Question: I am trying to make a glass plane by adjusting the translucency of the object with alpha values. Currently, it is a black plane as my alpha values have no effect on my objects. Please have a look at the image:

'glEnable(GL_BLEND);'
and
'glBlendFuncSeparate(GL_SRC_ALPHA, GL_ONE_MINUS_SRC_ALPHA, GL_ONE, GL_ZERO);'
> fragment shader:
'''
#version 330 core
// interpolated values from the vertex shaders
in vec3 vNormal;
in vec3 vPosition;
in vec2 vTexCoord;
// uniform input data
struct LightProperties
{
vec4 position;
vec4 ambient;
vec4 diffuse;
vec4 specular;
float shininess;
};
struct MaterialProperties
{
vec4 ambient;
vec4 diffuse;
vec4 specular;
};
uniform LightProperties uLightingProperties;
uniform MaterialProperties uMaterialProperties;
uniform vec3 uViewPoint;
uniform sampler2D uTextureSampler;
// uniform input data
uniform float uAlpha;
// output data
out vec4 fColor;
void main()
{
// calculate vectors for lighting
vec3 N = normalize(vNormal);
vec3 L;
// determine whether the light is a point light source or directional light
if(uLightingProperties.position.w == 0.0f)
L = normalize((uLightingProperties.position).xyz);
else
L = normalize((uLightingProperties.position).xyz - vPosition);
vec3 V = normalize(uViewPoint - vPosition);
vec3 R = reflect(-L, N);
vec3 colour = vec3(0.0f, 0.0f, 0.0f);
// calculate Phong lighting
vec4 ambient = uLightingProperties.ambient * uMaterialProperties.ambient;
vec4 diffuse = uLightingProperties.diffuse * uMaterialProperties.diffuse * max(dot(L, N), 0.0);
vec4 specular = vec4(0.0f, 0.0f, 0.0f, 1.0f);
if(dot(L, N) > 0.0f)
{
specular = uLightingProperties.specular * uMaterialProperties.specular
* pow(max(dot(V, R), 0.0), uLightingProperties.shininess);
}
// set output color
colour = (diffuse + specular + ambient).rgb;
colour *= texture(uTextureSampler, vTexCoord).rgb;
fColor = vec4(colour, uAlpha);
//fColor = texture(uTextureSampler, vTexCoord).rgb;
}
'''
This gives me an opaque black plane when what I want is a translucent black plane.
'''
static void init(GLFWwindow* window)
{
glColor4f(1.0f, 1.0f, 1.0f, 1.0f);
glEnable(GL_DEPTH_TEST);
glEnable(GL_BLEND);
//glBlendEquationSeparate(GL_FUNC_ADD, GL_FUNC_ADD);
//glBlendFuncSeparate(GL_SRC_ALPHA, GL_ONE_MINUS_SRC_ALPHA, GL_ONE, GL_ZERO);
// read image data
g_texImage[0] = readBitmapRGBImage("images/check.bmp", &imageWidth[0], &imageHeight[0]);
g_texImage[1] = readBitmapRGBImage("images/smile.bmp", &imageWidth[1], &imageHeight[1]);
g_texImage[2] = readBitmapRGBImage("images/Fieldstone.bmp", &imageWidth[2], &imageHeight[2]);
g_texImage[3] = readBitmapRGBImage("images/sunflower.bmp", &imageWidth[3], &imageHeight[3]);
g_texImage[4] = readBitmapRGBImage("images/painting.bmp", &imageWidth[4], &imageHeight[4]);
// create and compile GLSL program from the shader files
g_shaderProgramID[0] = loadShaders("vertex_shaderL.vert", "fragment_shaderL.frag");
g_shaderProgramID[1] = loadShaders("vertex_shaderT.vert", "fragment_shaderT.frag");
// find the locations of shader variables
GLuint positionIndex[2];
positionIndex[0] = glGetAttribLocation(g_shaderProgramID[0], "aPosition");
GLuint normalIndex = glGetAttribLocation(g_shaderProgramID[0], "aNormal");
GLuint texCoordIndex = glGetAttribLocation(g_shaderProgramID[0], "aTexCoord");
g_MVP_Index = glGetUniformLocation(g_shaderProgramID[0], "uModelViewProjectionMatrix");
g_M_Index = glGetUniformLocation(g_shaderProgramID[0], "uModelMatrix");
g_viewPointIndex = glGetUniformLocation(g_shaderProgramID[0], "uViewPoint");
g_alphaIndex = glGetUniformLocation(g_shaderProgramID[0], "uAlpha");
g_texSampler_Index[0] = glGetUniformLocation(g_shaderProgramID[0], "uTextureSampler");
g_lightPositionIndex = glGetUniformLocation(g_shaderProgramID[0], "uLightingProperties.position");
g_lightAmbientIndex = glGetUniformLocation(g_shaderProgramID[0], "uLightingProperties.ambient");
g_lightDiffuseIndex = glGetUniformLocation(g_shaderProgramID[0], "uLightingProperties.diffuse");
g_lightSpecularIndex = glGetUniformLocation(g_shaderProgramID[0], "uLightingProperties.specular");
g_lightShininessIndex = glGetUniformLocation(g_shaderProgramID[0], "uLightingProperties.shininess");
g_materialAmbientIndex = glGetUniformLocation(g_shaderProgramID[0], "uMaterialProperties.ambient");
g_materialDiffuseIndex = glGetUniformLocation(g_shaderProgramID[0], "uMaterialProperties.diffuse");
g_materialSpecularIndex = glGetUniformLocation(g_shaderProgramID[0], "uMaterialProperties.specular");
positionIndex[1] = glGetAttribLocation(g_shaderProgramID[1], "aPosition");
g_texSampler_Index[1] = glGetUniformLocation(g_shaderProgramID[1], "uTextureSampler");
g_renderDepth_Index = glGetUniformLocation(g_shaderProgramID[1], "uRenderDepth");
// initialise model matrices
g_mm_floor = translate(vec3(0.2f, -4.0f, 0.0f));
g_mm_cube = translate(vec3(0.0f, -4.0f, 0.0f)) * scale(vec3(2.0f, 2.0f, 2.0f));
for (int i = 0; i < 4; i++)
{
g_mm_wall[i] = mat4(1.0f);
}
g_mm_painting[0] = mat4(1.0f);
g_mm_painting[1] = mat4(1.0f);
g_mm_glass = mat4(1.0f);
g_mm_torus = mat4(1.0f);
int width, height;
glfwGetFramebufferSize(window, &width, &height);
float aspectRatio = static_cast<float>(width) / height;
// camera
g_camera.setViewMatrix(vec3(0, 1, 10), vec3(0, 0, -10), vec3(0, 1, 0));
g_camera.setProjectionMatrix(perspective(45.0f, aspectRatio, 0.1f, 100.0f));
// initialise light and material properties
g_lightProperties.position = vec4(7.0f, 5.0f, 0.0f, 1.0f);
g_lightProperties.ambient = vec4(1.0f, 1.0f, 1.0f, 1.0f);
g_lightProperties.diffuse = vec4(1.0f, 1.0f, 1.0f, 1.0f);
g_lightProperties.specular = vec4(1.0f, 1.0f, 1.0f, 1.0f);
g_lightProperties.shininess = 10.0f;
g_materialProperties[0].ambient = vec4(0.3f, 0.3f, 0.3f, 1.0f);
g_materialProperties[0].diffuse = vec4(0.8f, 0.8f, 0.4f, 1.0f);
g_materialProperties[0].specular = vec4(0.8f, 0.8f, 0.4f, 1.0f);
g_materialProperties[1].ambient = vec4(0.3f, 0.3f, 0.3f, 1.0f);
g_materialProperties[1].diffuse = vec4(0.2f, 0.7f, 1.0f, 1.0f);
g_materialProperties[1].specular = vec4(0.2f, 0.7f, 1.0f, 1.0f);
g_materialProperties[2].ambient = vec4(0.3f, 0.3f, 0.3f, 1.0f);
g_materialProperties[2].diffuse = vec4(0.2f, 0.7f, 0.2f, 1.0f);
g_materialProperties[2].specular = vec4(0.2f, 0.7f, 0.2f, 1.0f);
// generate identifier for texture object and set texture properties
// checkered floor
glGenTextures(10, g_textureID);
glBindTexture(GL_TEXTURE_2D, g_textureID[0]);
glTexImage2D(GL_TEXTURE_2D, 0, GL_RGB, imageWidth[0], imageHeight[0], 0, GL_BGR, GL_UNSIGNED_BYTE, g_texImage[0]);
glGenerateMipmap(GL_TEXTURE_2D);
glTexParameteri(GL_TEXTURE_2D, GL_TEXTURE_MAG_FILTER, GL_NEAREST);
glTexParameteri(GL_TEXTURE_2D, GL_TEXTURE_MIN_FILTER, GL_NEAREST);
glTexParameteri(GL_TEXTURE_2D, GL_TEXTURE_WRAP_S, GL_REPEAT);
glTexParameteri(GL_TEXTURE_2D, GL_TEXTURE_WRAP_T, GL_REPEAT);
// smiley face
glBindTexture(GL_TEXTURE_2D, g_textureID[1]);
glTexImage2D(GL_TEXTURE_2D, 0, GL_RGB, imageWidth[1], imageHeight[1], 0, GL_BGR, GL_UNSIGNED_BYTE, g_texImage[1]);
glGenerateMipmap(GL_TEXTURE_2D);
glTexParameteri(GL_TEXTURE_2D, GL_TEXTURE_MAG_FILTER, GL_NEAREST);
glTexParameteri(GL_TEXTURE_2D, GL_TEXTURE_MIN_FILTER, GL_NEAREST);
glTexParameteri(GL_TEXTURE_2D, GL_TEXTURE_WRAP_S, GL_REPEAT);
glTexParameteri(GL_TEXTURE_2D, GL_TEXTURE_WRAP_T, GL_REPEAT);
// fieldstone wallpaper
glBindTexture(GL_TEXTURE_2D, g_textureID[2]);
glTexImage2D(GL_TEXTURE_2D, 0, GL_RGB, imageWidth[2], imageHeight[2], 0, GL_BGR, GL_UNSIGNED_BYTE, g_texImage[2]);
glGenerateMipmap(GL_TEXTURE_2D);
glTexParameteri(GL_TEXTURE_2D, GL_TEXTURE_MAG_FILTER, GL_NEAREST);
glTexParameteri(GL_TEXTURE_2D, GL_TEXTURE_MIN_FILTER, GL_NEAREST);
glTexParameteri(GL_TEXTURE_2D, GL_TEXTURE_WRAP_S, GL_REPEAT);
glTexParameteri(GL_TEXTURE_2D, GL_TEXTURE_WRAP_T, GL_REPEAT);
// sunflower painting
glBindTexture(GL_TEXTURE_2D, g_textureID[3]);
glTexImage2D(GL_TEXTURE_2D, 0, GL_RGB, imageWidth[3], imageHeight[3], 0, GL_BGR, GL_UNSIGNED_BYTE, g_texImage[3]);
glGenerateMipmap(GL_TEXTURE_2D);
glTexParameteri(GL_TEXTURE_2D, GL_TEXTURE_MAG_FILTER, GL_NEAREST);
glTexParameteri(GL_TEXTURE_2D, GL_TEXTURE_MIN_FILTER, GL_NEAREST);
glTexParameteri(GL_TEXTURE_2D, GL_TEXTURE_WRAP_S, GL_REPEAT);
glTexParameteri(GL_TEXTURE_2D, GL_TEXTURE_WRAP_T, GL_REPEAT);
// other painting
glBindTexture(GL_TEXTURE_2D, g_textureID[4]);
glTexImage2D(GL_TEXTURE_2D, 0, GL_RGB, imageWidth[4], imageHeight[4], 0, GL_BGR, GL_UNSIGNED_BYTE, g_texImage[4]);
glGenerateMipmap(GL_TEXTURE_2D);
glTexParameteri(GL_TEXTURE_2D, GL_TEXTURE_MAG_FILTER, GL_NEAREST);
glTexParameteri(GL_TEXTURE_2D, GL_TEXTURE_MIN_FILTER, GL_NEAREST);
glTexParameteri(GL_TEXTURE_2D, GL_TEXTURE_WRAP_S, GL_REPEAT);
glTexParameteri(GL_TEXTURE_2D, GL_TEXTURE_WRAP_T, GL_REPEAT);
// textures to be rendered to (i.e. render-to-texture)
glBindTexture(GL_TEXTURE_2D, g_textureID[6]);
glTexImage2D(GL_TEXTURE_2D, 0, GL_RGB, g_windowWidth, g_windowHeight, 0, GL_RGB, GL_UNSIGNED_BYTE, 0);
glTexParameteri(GL_TEXTURE_2D, GL_TEXTURE_MAG_FILTER, GL_NEAREST);
glTexParameteri(GL_TEXTURE_2D, GL_TEXTURE_MIN_FILTER, GL_NEAREST);
glTexParameteri(GL_TEXTURE_2D, GL_TEXTURE_WRAP_S, GL_CLAMP_TO_EDGE);
glTexParameteri(GL_TEXTURE_2D, GL_TEXTURE_WRAP_T, GL_CLAMP_TO_EDGE);
glBindTexture(GL_TEXTURE_2D, g_textureID[7]);
glTexImage2D(GL_TEXTURE_2D, 0, GL_DEPTH_COMPONENT16, g_windowWidth, g_windowHeight, 0, GL_DEPTH_COMPONENT, GL_FLOAT, 0);
glTexParameteri(GL_TEXTURE_2D, GL_TEXTURE_MAG_FILTER, GL_NEAREST);
glTexParameteri(GL_TEXTURE_2D, GL_TEXTURE_MIN_FILTER, GL_NEAREST);
glTexParameteri(GL_TEXTURE_2D, GL_TEXTURE_WRAP_S, GL_CLAMP_TO_EDGE);
glTexParameteri(GL_TEXTURE_2D, GL_TEXTURE_WRAP_T, GL_CLAMP_TO_EDGE);
// set up framebuffer object
glGenFramebuffers(1, &g_FBO);
glBindFramebuffer(GL_FRAMEBUFFER, g_FBO);
GLuint depthRenderBufferID;
glGenRenderbuffers(1, &depthRenderBufferID);
glBindRenderbuffer(GL_RENDERBUFFER, depthRenderBufferID);
glRenderbufferStorage(GL_RENDERBUFFER, GL_DEPTH_COMPONENT, g_windowWidth, g_windowHeight);
glFramebufferRenderbuffer(GL_FRAMEBUFFER, GL_DEPTH_ATTACHMENT, GL_RENDERBUFFER, depthRenderBufferID);
// associate respective textures with framebuffer attachments
glFramebufferTexture(GL_FRAMEBUFFER, GL_COLOR_ATTACHMENT0, g_textureID[6], 0);
glFramebufferTexture(GL_FRAMEBUFFER, GL_DEPTH_ATTACHMENT, g_textureID[7], 0);
// number of draw buffers
GLenum drawBuffers[1] = { GL_COLOR_ATTACHMENT0 };
glDrawBuffers(1, drawBuffers);
if (glCheckFramebufferStatus(GL_FRAMEBUFFER) != GL_FRAMEBUFFER_COMPLETE)
exit(EXIT_FAILURE);
// generate identifier for VBOs and copy data to GPU
glGenBuffers(10, g_VBO);
glGenVertexArrays(10, g_VAO);
glBindBuffer(GL_ARRAY_BUFFER, g_VBO[0]);
glBufferData(GL_ARRAY_BUFFER, sizeof(g_vertices), g_vertices, GL_STATIC_DRAW);
glBindVertexArray(g_VAO[0]);
glBindBuffer(GL_ARRAY_BUFFER, g_VBO[0]);
glVertexAttribPointer(positionIndex[0], 3, GL_FLOAT, GL_FALSE, sizeof(Vertex), reinterpret_cast<void*>(offsetof(Vertex, position)));
glVertexAttribPointer(normalIndex, 3, GL_FLOAT, GL_FALSE, sizeof(Vertex), reinterpret_cast<void*>(offsetof(Vertex, normal)));
glVertexAttribPointer(texCoordIndex, 2, GL_FLOAT, GL_FALSE, sizeof(Vertex), reinterpret_cast<void*>(offsetof(Vertex, texCoord)));
glEnableVertexAttribArray(positionIndex[0]);
glEnableVertexAttribArray(normalIndex);
glEnableVertexAttribArray(texCoordIndex);
// to display the render-to-texture's texture on a screen space quad
glBindBuffer(GL_ARRAY_BUFFER, g_VBO[1]);
glBufferData(GL_ARRAY_BUFFER, sizeof(g_screenspaceQuad), g_screenspaceQuad, GL_STATIC_DRAW);
glBindVertexArray(g_VAO[1]);
glBindBuffer(GL_ARRAY_BUFFER, g_VBO[1]);
glVertexAttribPointer(positionIndex[1], 3, GL_FLOAT, GL_FALSE, 0, 0);
glEnableVertexAttribArray(positionIndex[1]);
// torus mesh
load_mesh("models/torus.obj", 0);
glBindBuffer(GL_ARRAY_BUFFER, g_VBO[2]);
glBufferData(GL_ARRAY_BUFFER, sizeof(Vertex)*g_numberOfVertices[0], g_pMeshVertices[0], GL_STATIC_DRAW);
glBindBuffer(GL_ELEMENT_ARRAY_BUFFER, g_VBO[3]);
glBufferData(GL_ELEMENT_ARRAY_BUFFER, sizeof(GLint) * 3 * g_numberOfFaces[0], g_pMeshIndices[0], GL_STATIC_DRAW);
glBindVertexArray(g_VAO[2]);
glBindBuffer(GL_ARRAY_BUFFER, g_VBO[2]);
glBindBuffer(GL_ELEMENT_ARRAY_BUFFER, g_VBO[3]);
glVertexAttribPointer(positionIndex[0], 3, GL_FLOAT, GL_FALSE, sizeof(Vertex), reinterpret_cast<void*>(offsetof(Vertex, position)));
glVertexAttribPointer(normalIndex, 3, GL_FLOAT, GL_FALSE, sizeof(Vertex), reinterpret_cast<void*>(offsetof(Vertex, normal)));
glEnableVertexAttribArray(positionIndex[0]);
glEnableVertexAttribArray(normalIndex);
}
static void render_scene()
{
// draw to frame buffer object
glBindFramebuffer(GL_FRAMEBUFFER, g_FBO);
glClear(GL_COLOR_BUFFER_BIT | GL_DEPTH_BUFFER_BIT);
glUseProgram(g_shaderProgramID[0]);
glBindVertexArray(g_VAO[0]);
// set lighting properties
glUniform4fv(g_lightPositionIndex, 1, &g_lightProperties.position[0]);
glUniform4fv(g_lightAmbientIndex, 1, &g_lightProperties.ambient[0]);
glUniform4fv(g_lightDiffuseIndex, 1, &g_lightProperties.diffuse[0]);
glUniform4fv(g_lightSpecularIndex, 1, &g_lightProperties.specular[0]);
glUniform1fv(g_lightShininessIndex, 1, &g_lightProperties.shininess);
// set uniform shader variables
mat4 MVP = g_camera.getProjectionMatrix() * g_camera.getViewMatrix() * g_mm_glass;
glUniformMatrix4fv(g_MVP_Index, 1, GL_FALSE, &MVP[0][0]);
glUniformMatrix4fv(g_M_Index, 1, GL_FALSE, &g_mm_glass[0][0]);
glUniform1f(g_alphaIndex, 0.5);
// set material properties
glUniform4fv(g_materialAmbientIndex, 1, &g_materialProperties[0].ambient[0]);
glUniform4fv(g_materialDiffuseIndex, 1, &g_materialProperties[0].diffuse[0]);
glUniform4fv(g_materialSpecularIndex, 1, &g_materialProperties[0].specular[0]);
// draw glass
glDrawArrays(GL_TRIANGLES, 0, 6);
// set uniform shader variables
MVP = g_camera.getProjectionMatrix() * g_camera.getViewMatrix() * g_mm_cube;
glUniformMatrix4fv(g_MVP_Index, 1, GL_FALSE, &MVP[0][0]);
glUniformMatrix4fv(g_M_Index, 1, GL_FALSE, &g_mm_cube[0][0]);
glUniform1f(g_alphaIndex, 1.0);
glUniform4fv(g_materialAmbientIndex, 1, &g_materialProperties[2].ambient[0]);
glUniform4fv(g_materialDiffuseIndex, 1, &g_materialProperties[2].diffuse[0]);
glUniform4fv(g_materialSpecularIndex, 1, &g_materialProperties[2].specular[0]);
// draw cube
glBindTexture(GL_TEXTURE_2D, g_textureID[1]);
glDrawArrays(GL_TRIANGLES, 6, 36);
// set uniform shader variables
MVP = g_camera.getProjectionMatrix() * g_camera.getViewMatrix() * g_mm_floor;
glUniformMatrix4fv(g_MVP_Index, 1, GL_FALSE, &MVP[0][0]);
glUniformMatrix4fv(g_M_Index, 1, GL_FALSE, &g_mm_floor[0][0]);
glUniform1f(g_alphaIndex, 1.0);
// set material properties
glUniform4fv(g_materialAmbientIndex, 1, &g_materialProperties[0].ambient[0]);
glUniform4fv(g_materialDiffuseIndex, 1, &g_materialProperties[0].diffuse[0]);
glUniform4fv(g_materialSpecularIndex, 1, &g_materialProperties[0].specular[0]);
// draw floor
glBindTexture(GL_TEXTURE_2D, g_textureID[0]);
glDrawArrays(GL_TRIANGLES, 0, 6);
for (int i = 0; i < 3; i++)
{
// set uniform shader variables
MVP = g_camera.getProjectionMatrix() * g_camera.getViewMatrix() * g_mm_wall[i];
glUniformMatrix4fv(g_MVP_Index, 1, GL_FALSE, &MVP[0][0]);
glUniformMatrix4fv(g_M_Index, 1, GL_FALSE, &g_mm_wall[i][0][0]);
glUniform1f(g_alphaIndex, 1.0);
// set material properties
glUniform4fv(g_materialAmbientIndex, 1, &g_materialProperties[1].ambient[0]);
glUniform4fv(g_materialDiffuseIndex, 1, &g_materialProperties[1].diffuse[0]);
glUniform4fv(g_materialSpecularIndex, 1, &g_materialProperties[1].specular[0]);
// draw walls
glBindTexture(GL_TEXTURE_2D, g_textureID[2]);
glDrawArrays(GL_TRIANGLES, 0, 6);
}
// set uniform shader variables
MVP = g_camera.getProjectionMatrix() * g_camera.getViewMatrix() * g_mm_painting[0];
glUniformMatrix4fv(g_MVP_Index, 1, GL_FALSE, &MVP[0][0]);
glUniformMatrix4fv(g_M_Index, 1, GL_FALSE, &g_mm_painting[0][0][0]);
glUniform1f(g_alphaIndex, 1.0);
// set material properties
glUniform4fv(g_materialAmbientIndex, 1, &g_materialProperties[2].ambient[0]);
glUniform4fv(g_materialDiffuseIndex, 1, &g_materialProperties[2].diffuse[0]);
glUniform4fv(g_materialSpecularIndex, 1, &g_materialProperties[2].specular[0]);
// draw apples painting
glBindTexture(GL_TEXTURE_2D, g_textureID[3]);
glDrawArrays(GL_TRIANGLES, 0, 6);
// set uniform shader variables
MVP = g_camera.getProjectionMatrix() * g_camera.getViewMatrix() * g_mm_painting[1];
glUniformMatrix4fv(g_MVP_Index, 1, GL_FALSE, &MVP[0][0]);
glUniformMatrix4fv(g_M_Index, 1, GL_FALSE, &g_mm_painting[1][0][0]);
glUniform1f(g_alphaIndex, 1.0);
// set material properties
glUniform4fv(g_materialAmbientIndex, 1, &g_materialProperties[2].ambient[0]);
glUniform4fv(g_materialDiffuseIndex, 1, &g_materialProperties[2].diffuse[0]);
glUniform4fv(g_materialSpecularIndex, 1, &g_materialProperties[2].specular[0]);
// draw other painting
if (newpainting == false)
glBindTexture(GL_TEXTURE_2D, g_textureID[4]);
else
glBindTexture(GL_TEXTURE_2D, g_textureID[5]);
glDrawArrays(GL_TRIANGLES, 0, 6);
// set uniform shader variables
glBindVertexArray(g_VAO[2]);
MVP = g_camera.getProjectionMatrix() * g_camera.getViewMatrix() * g_mm_torus;
glUniformMatrix4fv(g_MVP_Index, 1, GL_FALSE, &MVP[0][0]);
glUniformMatrix4fv(g_M_Index, 1, GL_FALSE, &g_mm_torus[0][0]);
glUniform1f(g_alphaIndex, 1.0);
// set material properties
glUniform4fv(g_materialAmbientIndex, 1, &g_materialProperties[0].ambient[0]);
glUniform4fv(g_materialDiffuseIndex, 1, &g_materialProperties[0].diffuse[0]);
glUniform4fv(g_materialSpecularIndex, 1, &g_materialProperties[0].specular[0]);
// draw torus
glDrawElements(GL_TRIANGLES, g_numberOfFaces[0] * 3, GL_UNSIGNED_INT, 0);
// draw to normal display
glBindFramebuffer(GL_FRAMEBUFFER, 0);
glClear(GL_COLOR_BUFFER_BIT | GL_DEPTH_BUFFER_BIT);
glUseProgram(g_shaderProgramID[1]);
glBindVertexArray(g_VAO[1]);
glUniform1i(g_texSampler_Index[1], 0);
// draw screenspace quad
glActiveTexture(GL_TEXTURE0);
if (g_bRenderDepth)
{
glUniform1i(g_renderDepth_Index, 1);
glBindTexture(GL_TEXTURE_2D, g_textureID[7]);
}
else
{
glUniform1i(g_renderDepth_Index, 0);
glBindTexture(GL_TEXTURE_2D, g_textureID[6]);
}
glDrawArrays(GL_TRIANGLES, 0, 6);
glFlush();
}
'''
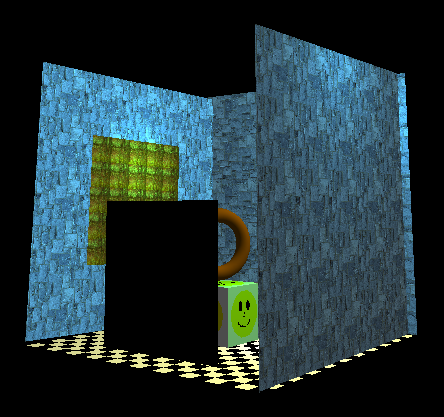
Answer: When rendering transparent objects, it is important to render everything in the correct order. That is:
1. Render all opaque objects
2. Render all transparent objects (if there are multiple, then you'll have to sort them back to front.
Currently, you are rendering the glass object first, which sets the depth values in the depth buffer. All objects behind the glass will never be draw because they fail the z-test.